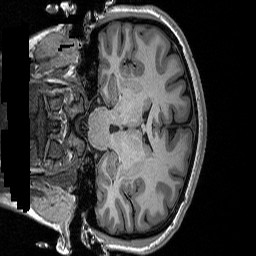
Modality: T1w
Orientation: coronal
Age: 23
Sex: female
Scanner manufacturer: siemens
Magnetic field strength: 3 T
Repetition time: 2.3 s
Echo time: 0.00298 s